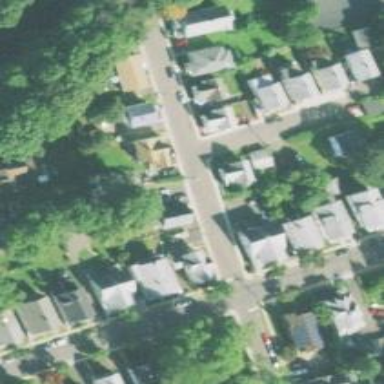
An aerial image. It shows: Residential road with separate asphalt sidewalk.